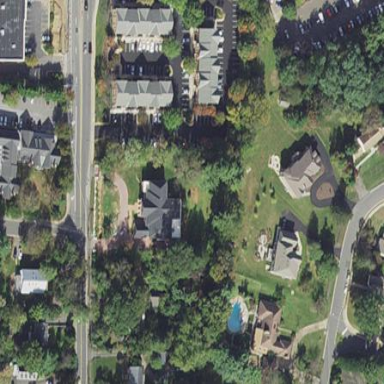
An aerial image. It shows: This residential area consists of single-family homes.